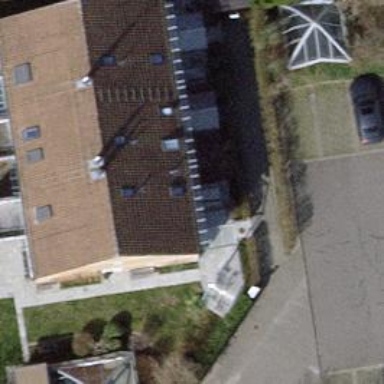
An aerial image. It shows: Terrace building.